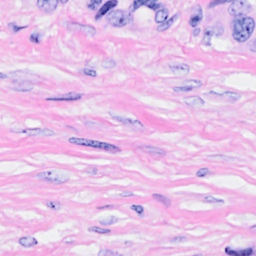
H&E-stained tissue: Breast